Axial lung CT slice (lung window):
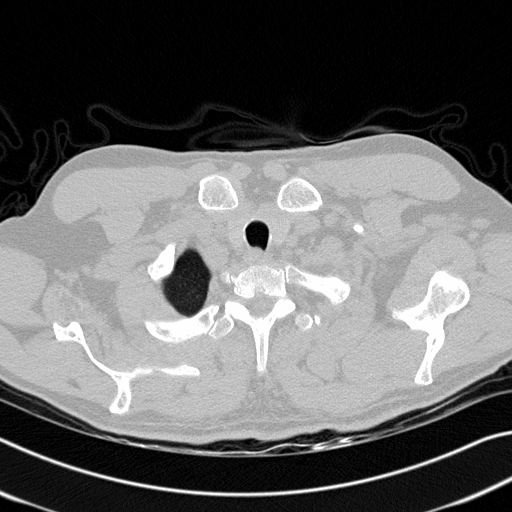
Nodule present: no